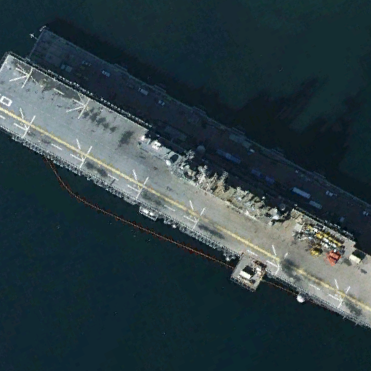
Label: assault